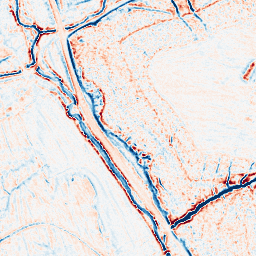
Category: edge_preserving
Decomposition family: bilateral
Decomposition parameters: d: 9
sigma_color: 150
sigma_space: 25
Upsampling method: bspline
Upsampling parameters: scale: 2
Upsampling scale: 2